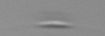
Label: Cylindrotheca_morphotype1